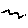
Label: zigzag